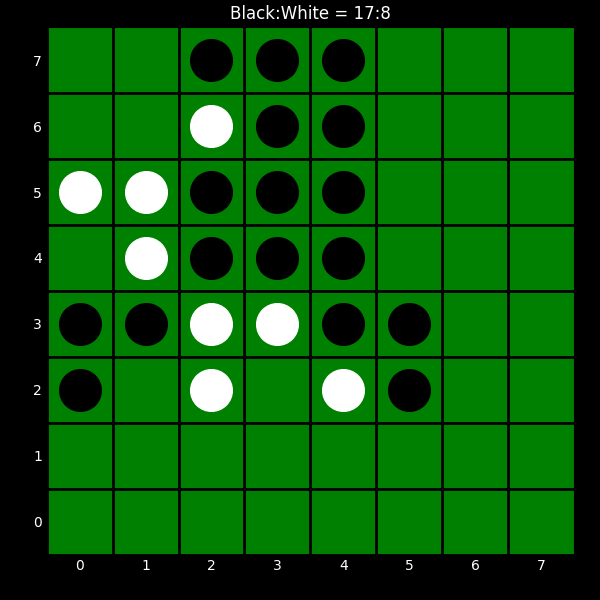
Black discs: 17
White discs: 8